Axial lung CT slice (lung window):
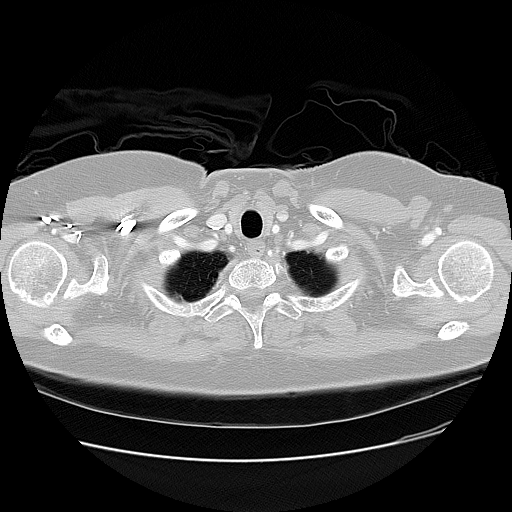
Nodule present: no